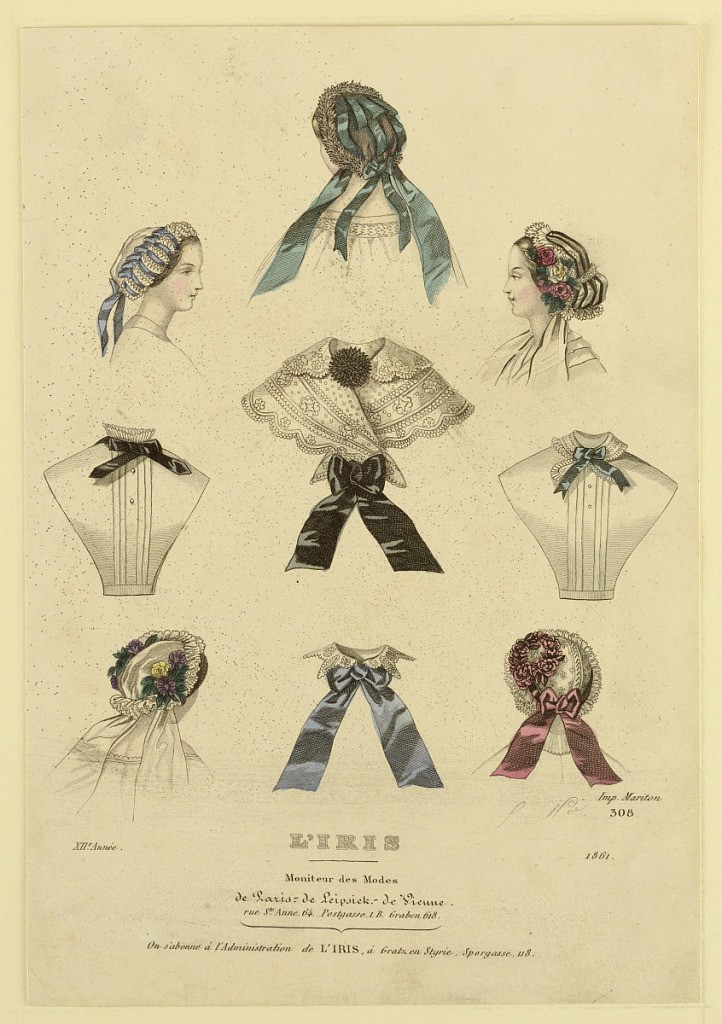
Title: Fashion Plate no. 308 from L'Iris, Moniteur des Modes
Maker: Imprimerie Mariton, French, active mid-19th c.
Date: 1861
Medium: Hand-colored engraving on paper
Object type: Print
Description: Fashion plate from L'Iris, Moniteur des Modes.